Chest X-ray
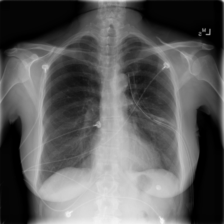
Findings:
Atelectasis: negative
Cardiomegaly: negative
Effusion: negative
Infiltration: negative
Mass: negative
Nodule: negative
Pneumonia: negative
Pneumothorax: negative
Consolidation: negative
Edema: negative
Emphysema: negative
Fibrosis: negative
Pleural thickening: negative
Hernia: negative